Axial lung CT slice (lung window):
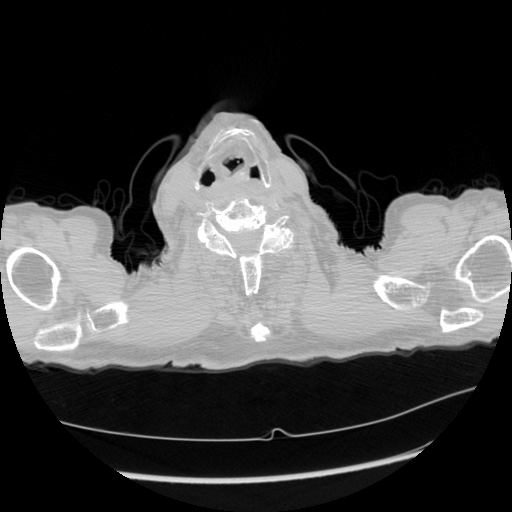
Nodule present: no